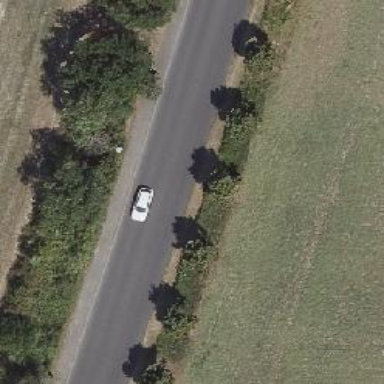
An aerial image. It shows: Avenue of deciduous broadleaved trees.